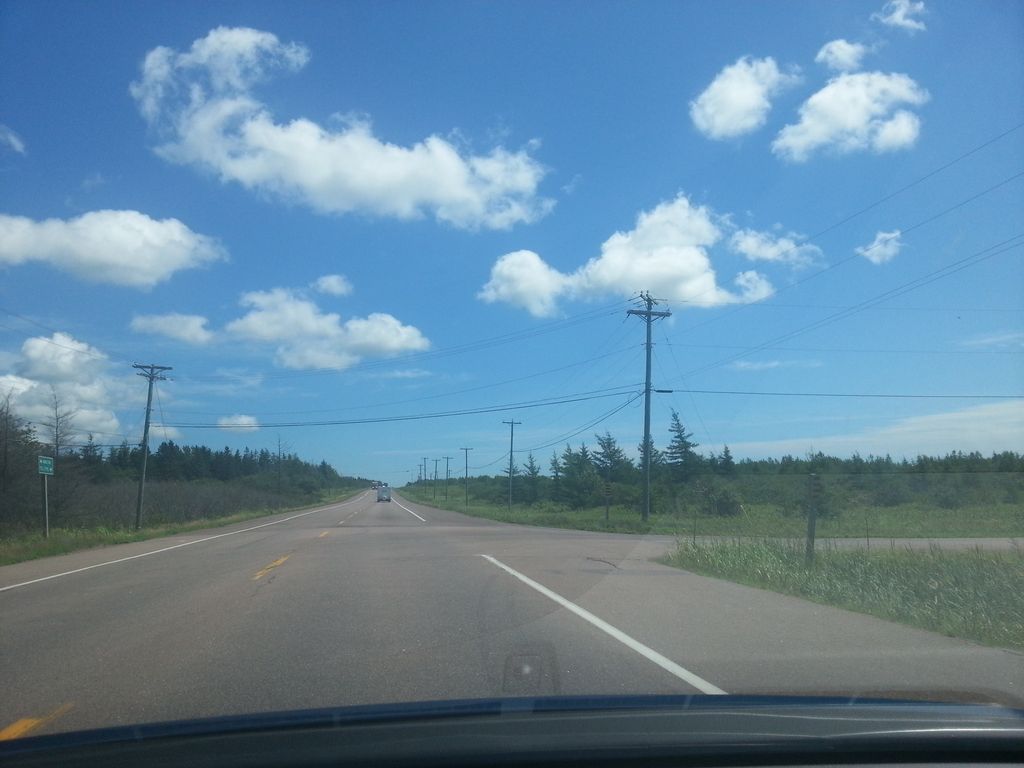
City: charlottetown